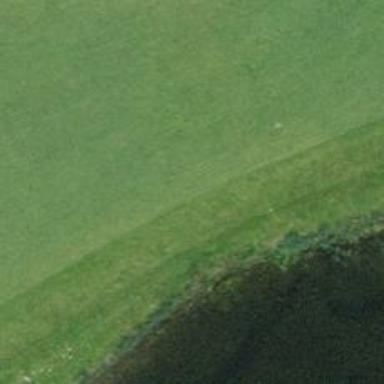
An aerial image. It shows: Golf hole.